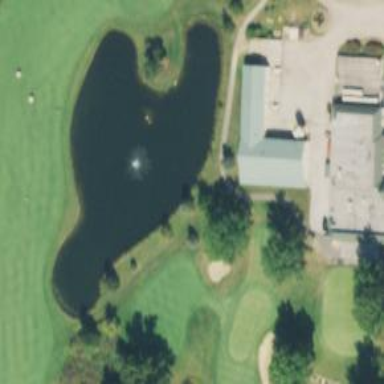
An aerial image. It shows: Water hazard on golf course. The hazard is natural water feature.